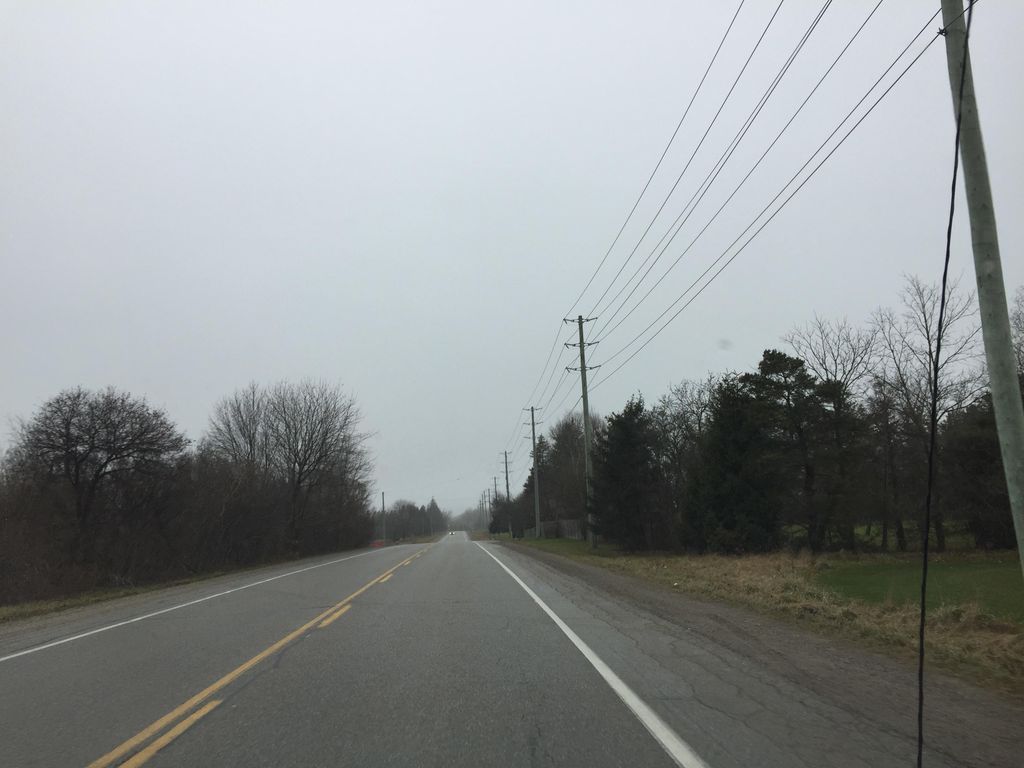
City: kitchener-waterloo